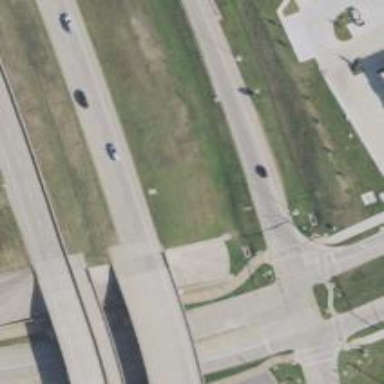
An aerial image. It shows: Bridge over motorway.